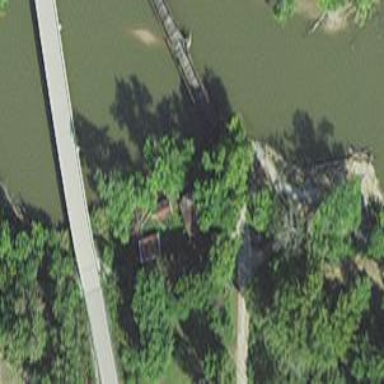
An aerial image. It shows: Covered bridge over track.